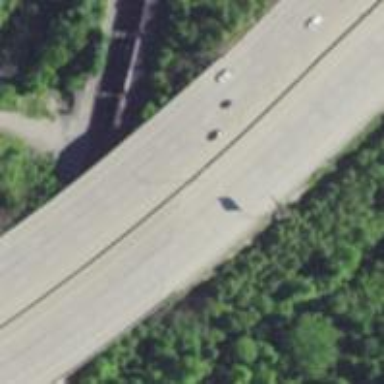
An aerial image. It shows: Motorway bridge.